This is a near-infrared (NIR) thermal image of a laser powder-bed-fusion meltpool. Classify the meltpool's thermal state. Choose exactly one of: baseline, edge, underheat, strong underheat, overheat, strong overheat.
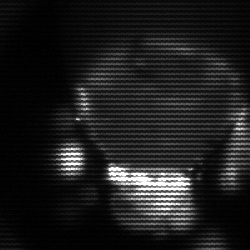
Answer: edge